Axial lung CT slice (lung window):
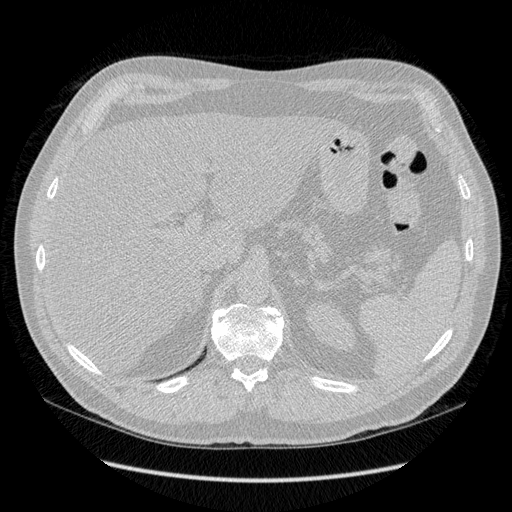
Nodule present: no